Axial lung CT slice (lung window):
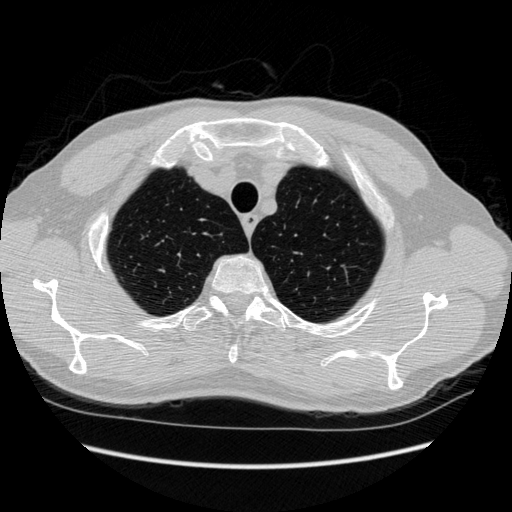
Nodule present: no